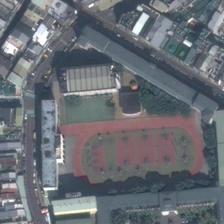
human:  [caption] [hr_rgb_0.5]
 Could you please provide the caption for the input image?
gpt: many long buildings around a playground are surrounded by roads .

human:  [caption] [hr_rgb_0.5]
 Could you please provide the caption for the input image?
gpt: the exercise yard is surrounded by buildings in a pentagon .

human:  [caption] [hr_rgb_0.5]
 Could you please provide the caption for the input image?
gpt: a large court and nearby a curved highway .

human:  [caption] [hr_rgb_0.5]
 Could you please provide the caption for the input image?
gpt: a playground with three basketball fields in it is surroundeded by many buildings .

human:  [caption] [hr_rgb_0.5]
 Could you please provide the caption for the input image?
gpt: a playground with three basketball fields in it is surrounded by many trees and buildings .